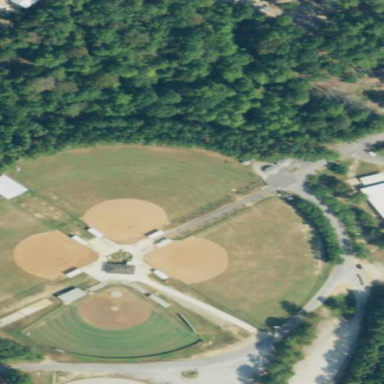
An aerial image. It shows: Baseball pitch for leisure and sports activities.